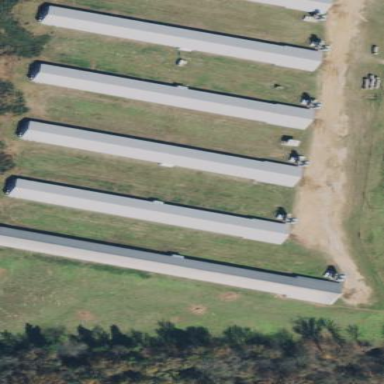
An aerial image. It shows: Poultry farmyard is depicted in the image.